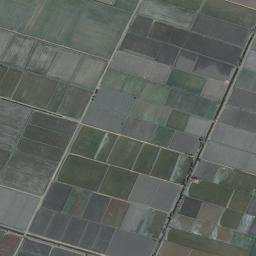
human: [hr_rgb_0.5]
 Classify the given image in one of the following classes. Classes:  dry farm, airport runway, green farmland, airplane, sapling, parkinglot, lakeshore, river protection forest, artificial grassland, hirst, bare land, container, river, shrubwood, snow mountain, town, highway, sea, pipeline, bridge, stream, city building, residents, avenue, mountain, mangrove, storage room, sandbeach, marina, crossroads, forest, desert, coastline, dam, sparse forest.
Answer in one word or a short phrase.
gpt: green farmland